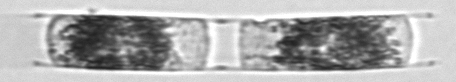
Label: Hemiaulus